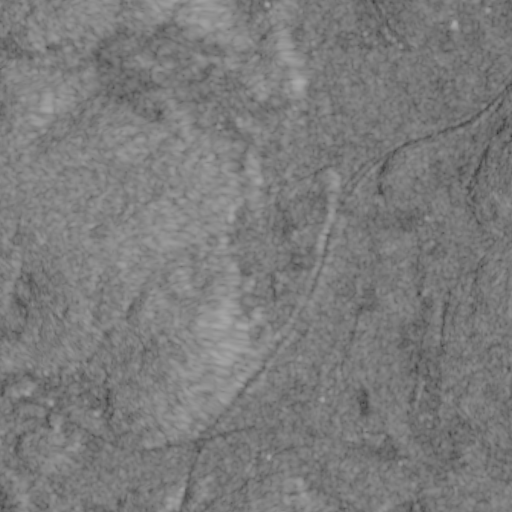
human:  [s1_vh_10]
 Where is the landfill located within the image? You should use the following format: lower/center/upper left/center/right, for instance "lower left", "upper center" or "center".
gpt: The landfill is located in the lower left of the image.
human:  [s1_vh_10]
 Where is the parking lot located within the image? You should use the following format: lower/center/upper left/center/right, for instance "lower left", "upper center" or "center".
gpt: The parking lot is located in the lower center of the image.
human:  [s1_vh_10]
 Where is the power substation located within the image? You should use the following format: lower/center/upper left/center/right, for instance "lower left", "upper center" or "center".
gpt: The power substation is located in the right of the image.
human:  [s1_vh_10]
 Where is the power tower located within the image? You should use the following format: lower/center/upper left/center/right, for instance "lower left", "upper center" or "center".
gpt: The power tower is located in the lower right of the image.
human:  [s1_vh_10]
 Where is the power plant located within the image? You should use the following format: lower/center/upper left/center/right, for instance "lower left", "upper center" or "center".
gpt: There is no power plant in the image.

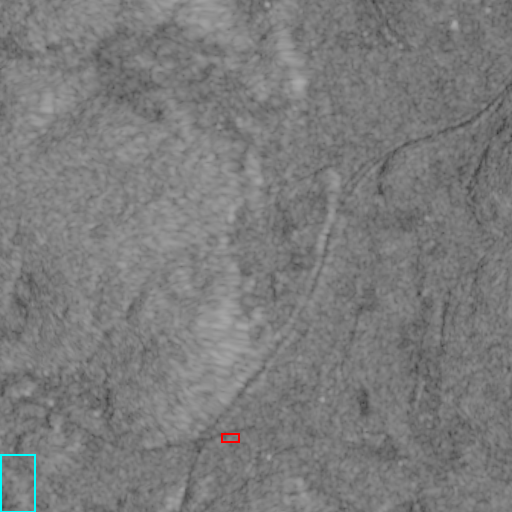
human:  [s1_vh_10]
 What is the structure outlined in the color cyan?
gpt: The structure outlined in cyan is a landfill.
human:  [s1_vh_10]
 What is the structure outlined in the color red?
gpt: The structure outlined in red is a parking lot.
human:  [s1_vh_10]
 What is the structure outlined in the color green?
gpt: There is no green outline.